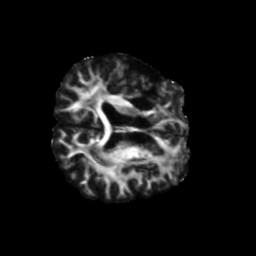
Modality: FA
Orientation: axial
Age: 74
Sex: male
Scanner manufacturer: siemens
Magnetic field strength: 3 T
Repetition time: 5.47 s
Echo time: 0.0854 s